Interaction volume radius: 5 \u00c5
Interaction volume height: 10 \u00c5
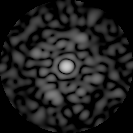
Disorder parameter: 0.7591